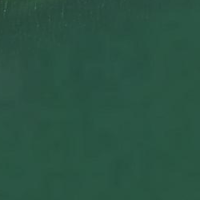
EUNIS habitat code: 14
Species observed at this site:
Melittis melissophyllum